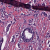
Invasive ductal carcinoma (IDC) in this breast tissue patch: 1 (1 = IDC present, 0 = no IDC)